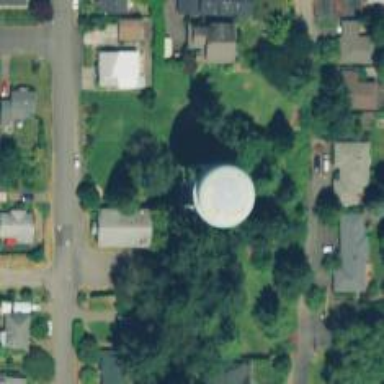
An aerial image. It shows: Water tower that is man-made.